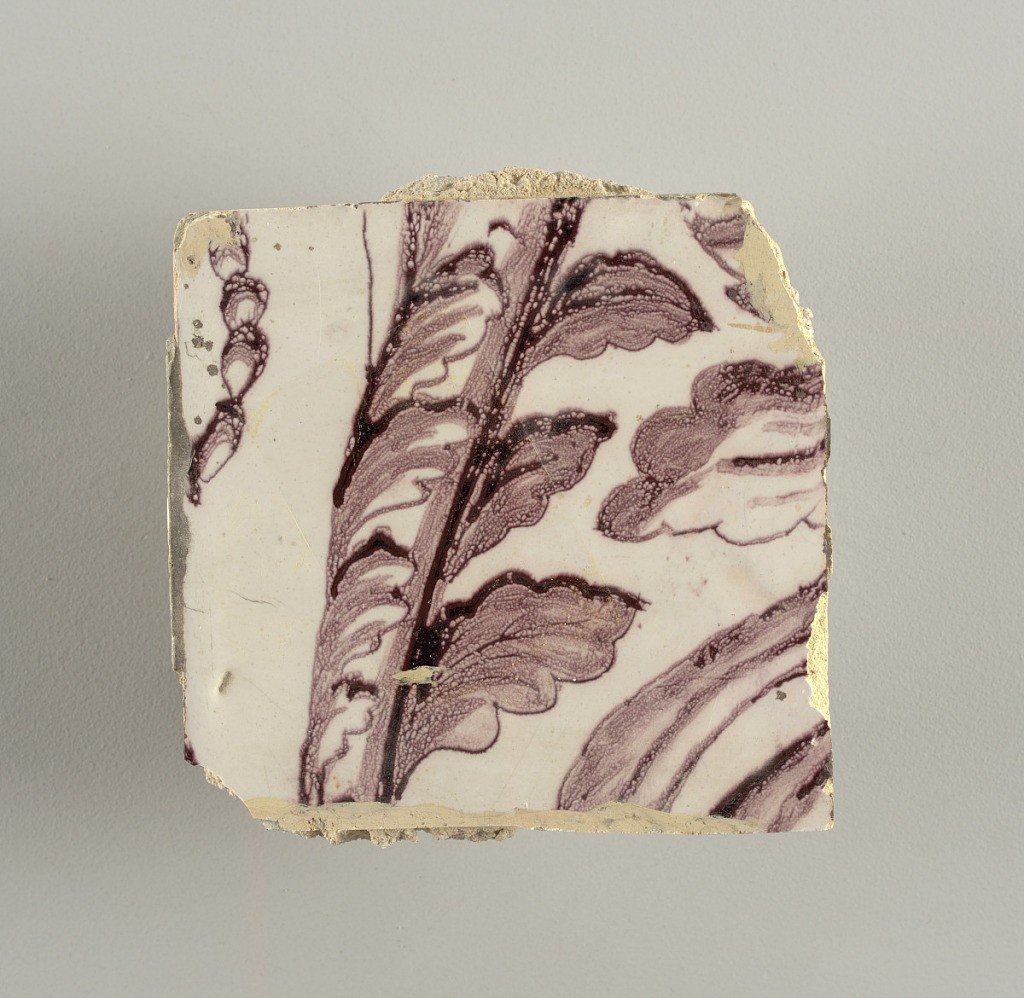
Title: Tile wall facing
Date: ca. 1725
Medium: Tin-glazed earthenware, underglaze
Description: Horizontal rectangle.  Thirty tiles wide and twenty-three tiles high with opening for fireplace eleven tiles wide and ten high.  Foliage arabesques disposed about three vertical axes from which are emphazised by urns at center and right, and at left by the figure of a standing woman carrying an infant on her arm and accompanied by two children.